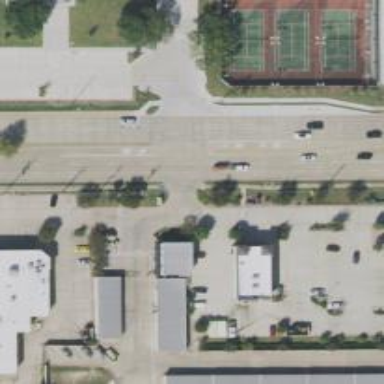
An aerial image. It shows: Secondary road with separate sidewalk.